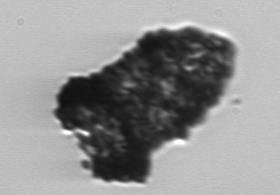
Label: Tintinnopsis